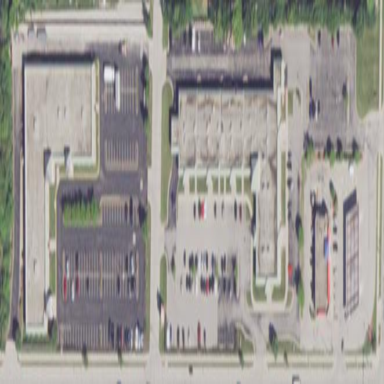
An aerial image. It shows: Retail area.